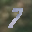
Label: 7